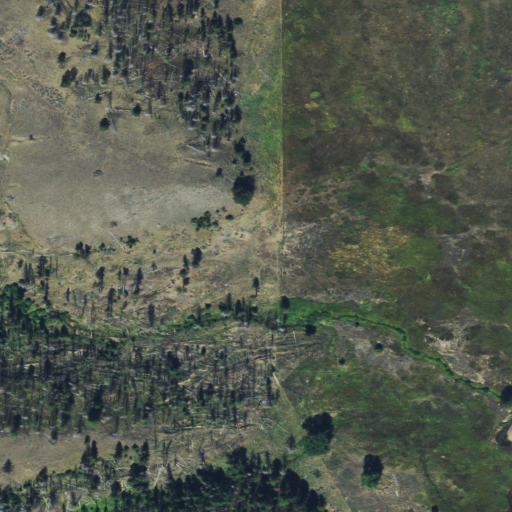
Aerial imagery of valley in Montana named Miners Gulch containing grassland, evergreen forest, shrub, and pasture